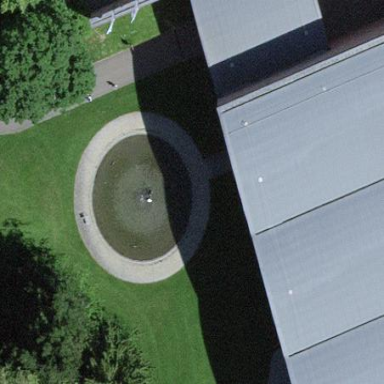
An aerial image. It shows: View of roof of building.